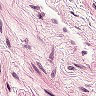
Metastatic tissue present: no